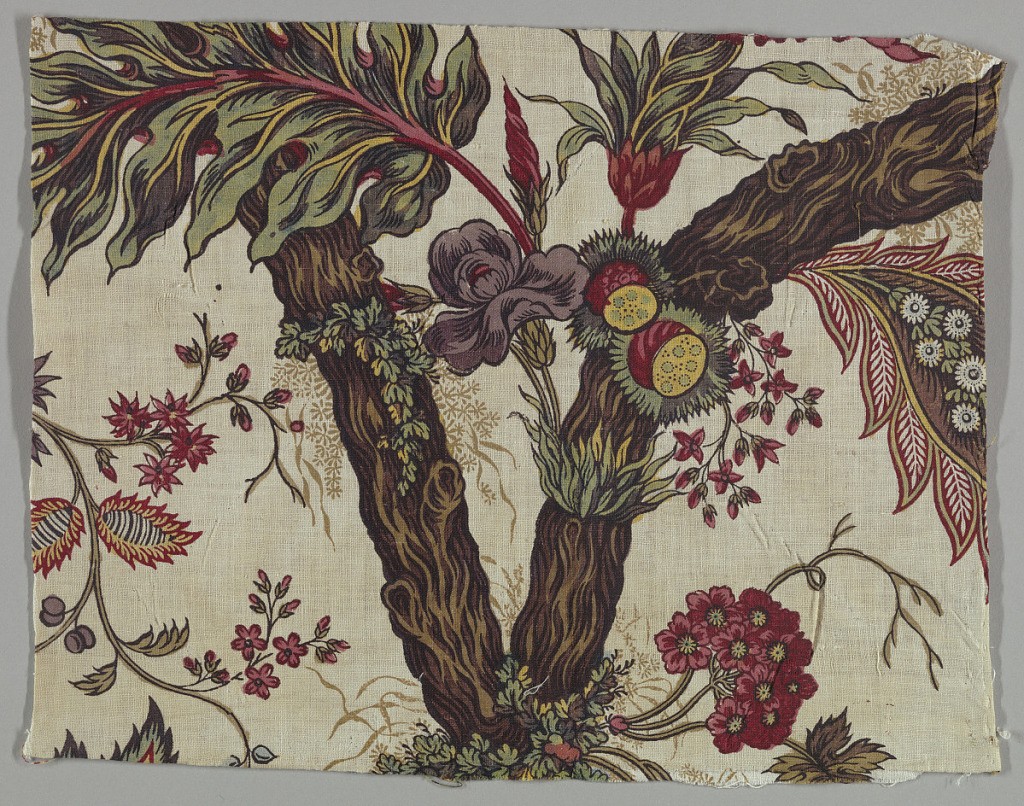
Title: Textile
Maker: Soehnée L'Aine et Cie
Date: ca. 1799
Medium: cotton Technique: block printed on plain weave
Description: Pattern of large scale fantastical flowering branches printed in deep purple, red, green, blue and yellow on white ground.